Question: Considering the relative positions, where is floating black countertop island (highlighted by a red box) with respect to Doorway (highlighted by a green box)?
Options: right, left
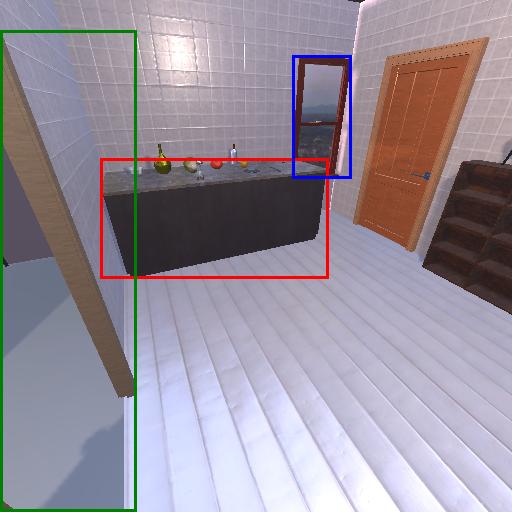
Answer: right